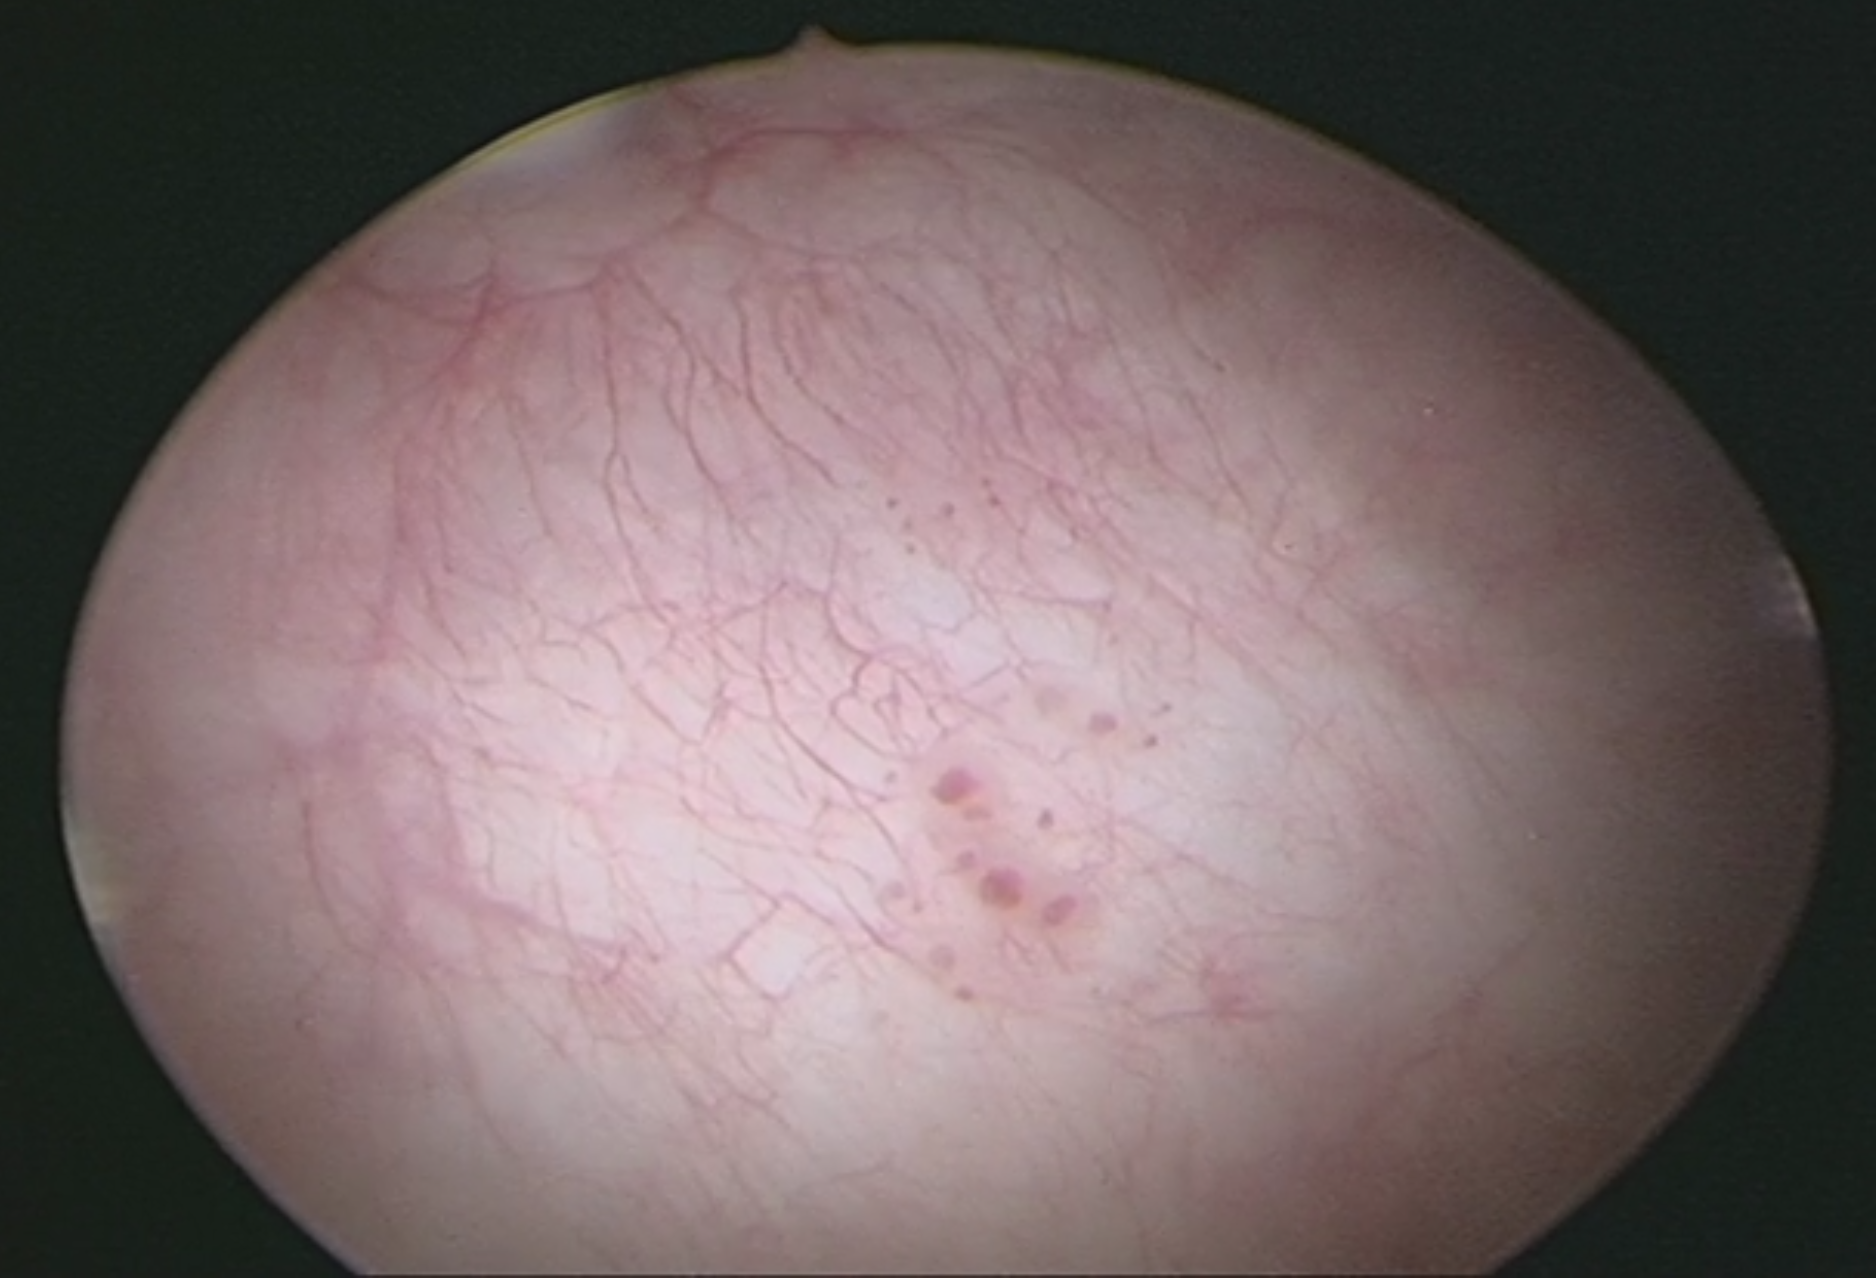
Modality: WLC
Class: Non-malignant
Subclass: BenignNOS
Lesion: L2
Morphology: Papillary
Bladder cancer association: No